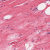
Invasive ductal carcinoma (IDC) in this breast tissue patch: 0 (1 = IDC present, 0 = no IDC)